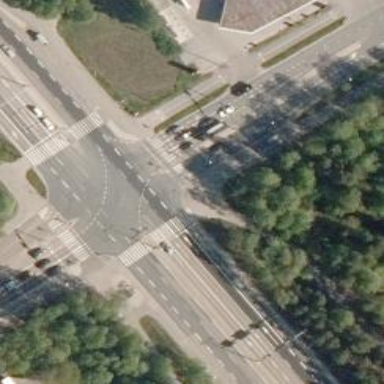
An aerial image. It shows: Asphalt cycleway with crossing.